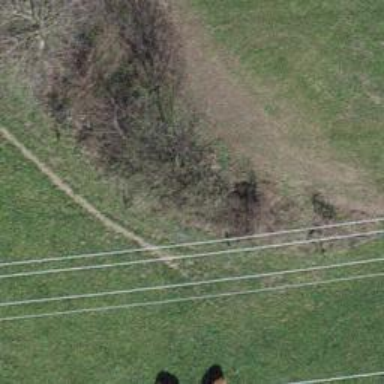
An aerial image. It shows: Hedge acting as barrier.